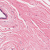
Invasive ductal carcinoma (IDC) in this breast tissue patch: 0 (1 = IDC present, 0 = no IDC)